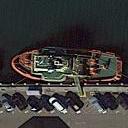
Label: civil